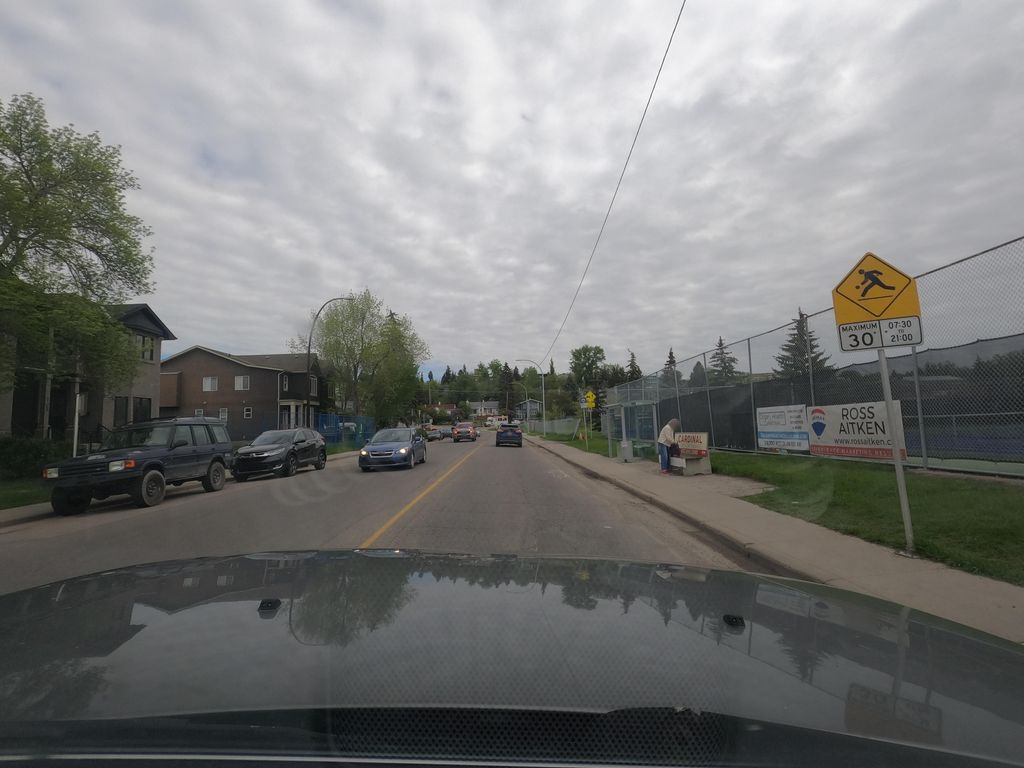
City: calgary